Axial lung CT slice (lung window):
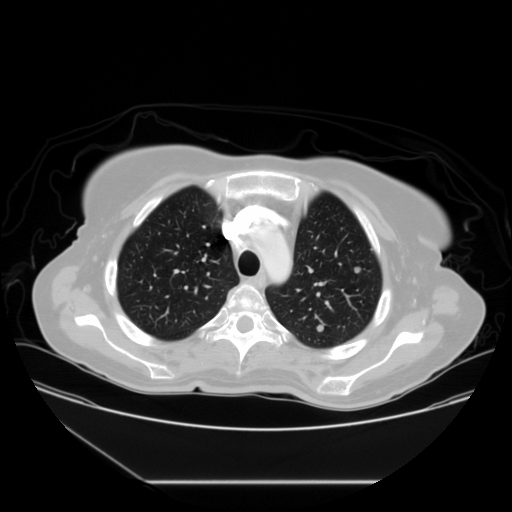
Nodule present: yes
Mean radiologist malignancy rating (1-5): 3